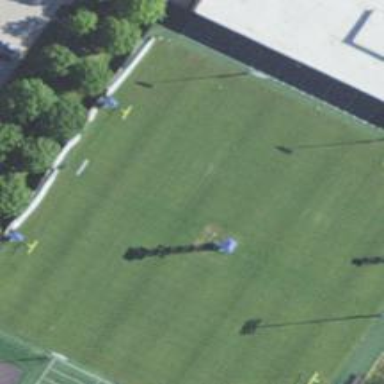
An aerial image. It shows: Sports centre dedicated to American football.